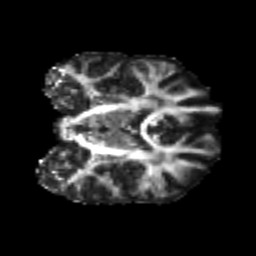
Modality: FA
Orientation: coronal
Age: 23
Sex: female
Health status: healthy
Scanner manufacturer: philips
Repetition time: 7.388 s
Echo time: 0.08599 s